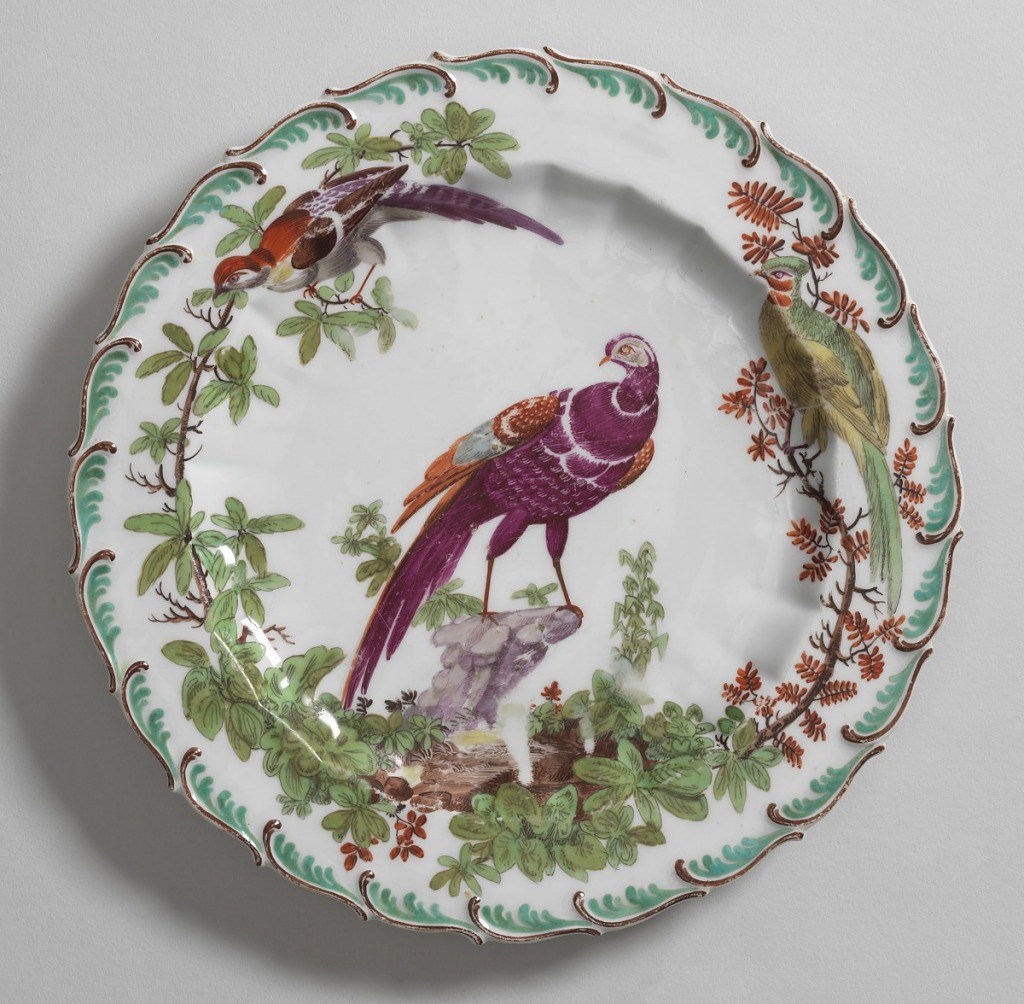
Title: Plate with "Disheveled Birds" (One of Thirteen)
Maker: Chelsea Porcelain Manufactory, English, 1745 – 1784
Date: ca. 1758–1769
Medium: soft paste porcelain, vitreous enamel
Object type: plate
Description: Scalloped edge with green feather motif. Fluted cavetto. At center, a tropical bird.